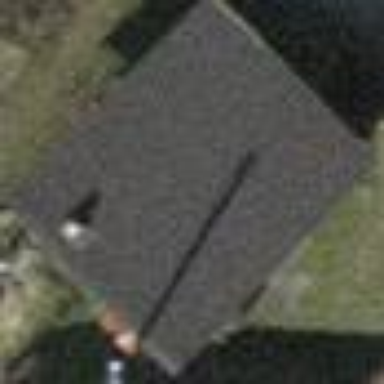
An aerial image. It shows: Shed with flat roof.